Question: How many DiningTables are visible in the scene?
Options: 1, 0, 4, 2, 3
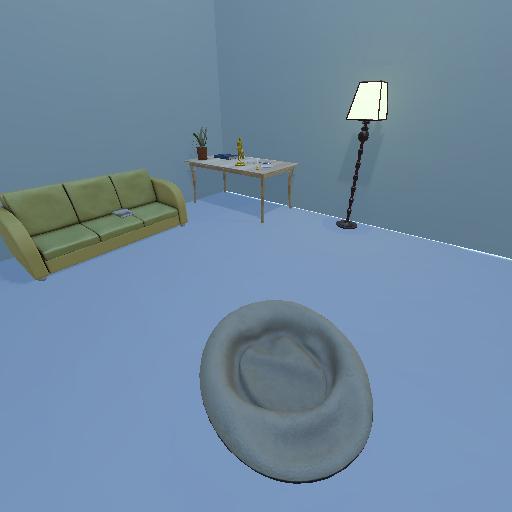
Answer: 1